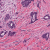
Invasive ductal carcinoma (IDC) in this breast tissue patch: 0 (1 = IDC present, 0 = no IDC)